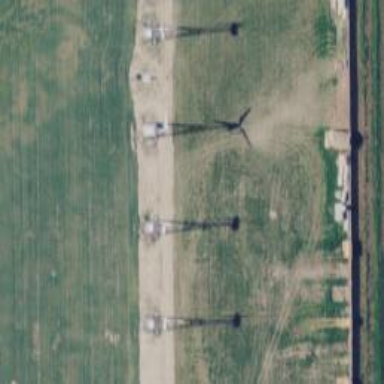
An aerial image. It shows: Wind turbine generator that utilizes wind as its source for generating electricity. It is of the horizontal axis type.